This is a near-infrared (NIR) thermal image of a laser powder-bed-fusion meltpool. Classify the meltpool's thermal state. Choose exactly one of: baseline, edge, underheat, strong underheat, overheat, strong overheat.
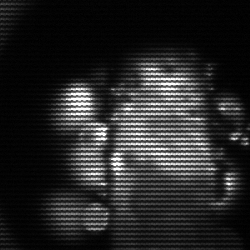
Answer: strong underheat